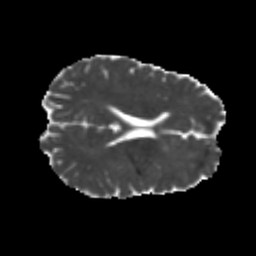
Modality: MD
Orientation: axial
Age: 21
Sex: male
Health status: healthy
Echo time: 0.074 s